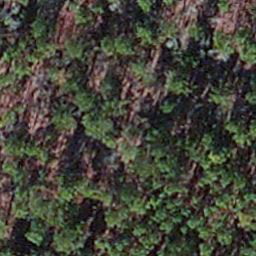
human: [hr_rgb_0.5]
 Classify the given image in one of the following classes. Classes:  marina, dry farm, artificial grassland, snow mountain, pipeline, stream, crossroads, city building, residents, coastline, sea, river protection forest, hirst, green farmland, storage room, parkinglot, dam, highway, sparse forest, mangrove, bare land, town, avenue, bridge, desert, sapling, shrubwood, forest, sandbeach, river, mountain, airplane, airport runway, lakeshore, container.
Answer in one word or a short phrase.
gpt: sapling